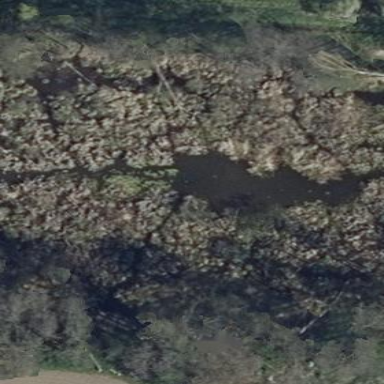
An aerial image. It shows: Pond surrounded by natural water.